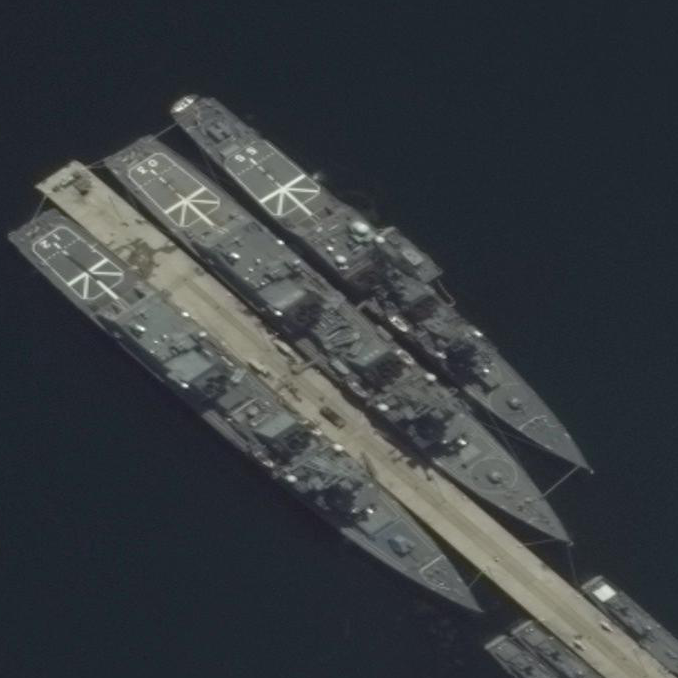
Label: cruiser